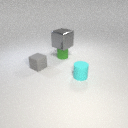
small cyan rubber cylinder in front of small gray rubber cube